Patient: sex F, age 54
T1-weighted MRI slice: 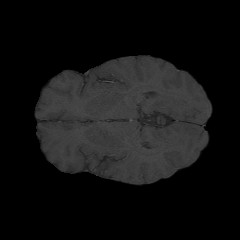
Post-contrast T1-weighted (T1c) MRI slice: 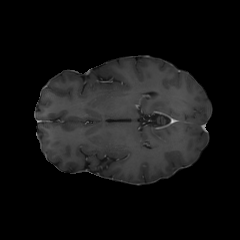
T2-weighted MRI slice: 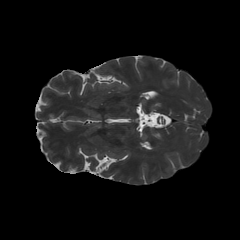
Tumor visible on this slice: no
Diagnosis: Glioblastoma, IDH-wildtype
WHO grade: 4